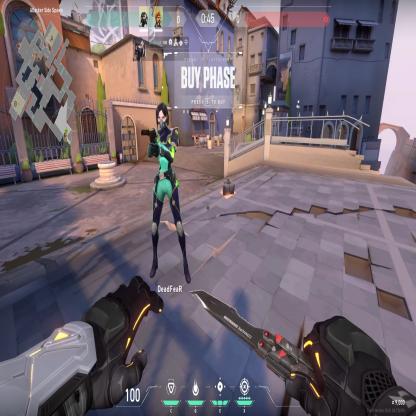
Label: dropped spike ; teammate